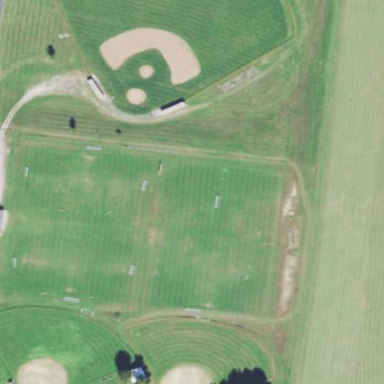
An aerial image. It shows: Soccer pitch for leisure land activities.